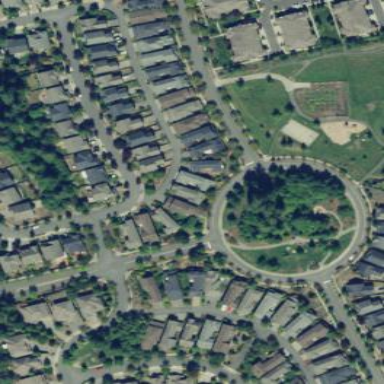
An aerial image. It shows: Tertiary road leading to roundabout.